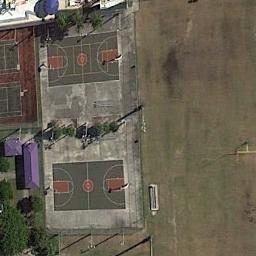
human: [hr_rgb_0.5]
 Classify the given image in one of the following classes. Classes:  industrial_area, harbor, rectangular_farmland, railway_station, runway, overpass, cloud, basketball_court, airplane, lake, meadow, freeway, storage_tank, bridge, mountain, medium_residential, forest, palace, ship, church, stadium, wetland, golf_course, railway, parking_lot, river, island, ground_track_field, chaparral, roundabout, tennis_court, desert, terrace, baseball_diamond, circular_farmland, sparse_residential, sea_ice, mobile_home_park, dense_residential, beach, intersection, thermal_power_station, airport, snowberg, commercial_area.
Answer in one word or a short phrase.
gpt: basketball_court